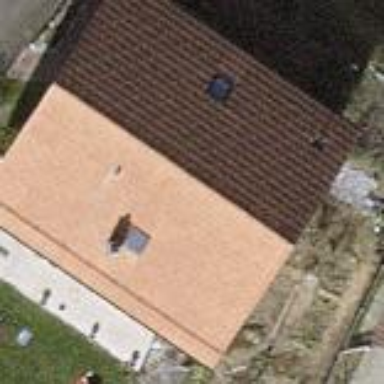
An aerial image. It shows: Simple and straightforward house.